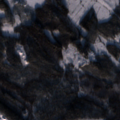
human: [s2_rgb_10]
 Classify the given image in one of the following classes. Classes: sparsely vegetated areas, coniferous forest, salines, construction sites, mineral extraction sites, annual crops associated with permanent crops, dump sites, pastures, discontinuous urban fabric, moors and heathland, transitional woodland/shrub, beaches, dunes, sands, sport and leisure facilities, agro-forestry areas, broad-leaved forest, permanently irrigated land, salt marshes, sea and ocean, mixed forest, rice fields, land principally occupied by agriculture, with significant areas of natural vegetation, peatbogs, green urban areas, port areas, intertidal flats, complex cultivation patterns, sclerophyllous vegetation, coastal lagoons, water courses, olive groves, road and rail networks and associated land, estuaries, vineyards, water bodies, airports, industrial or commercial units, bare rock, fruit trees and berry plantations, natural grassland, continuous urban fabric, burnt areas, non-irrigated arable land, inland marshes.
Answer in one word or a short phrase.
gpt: non-irrigated arable land, coniferous forest, mixed forest, transitional woodland/shrub